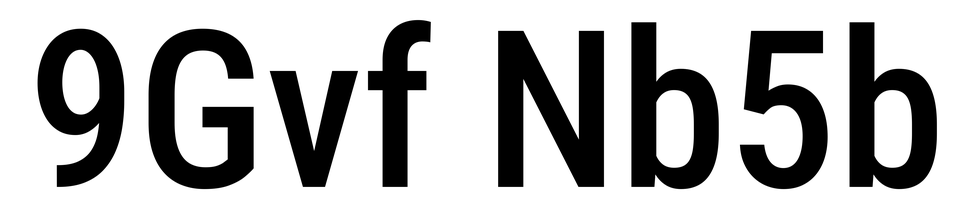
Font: Roboto_Condensed_Medium